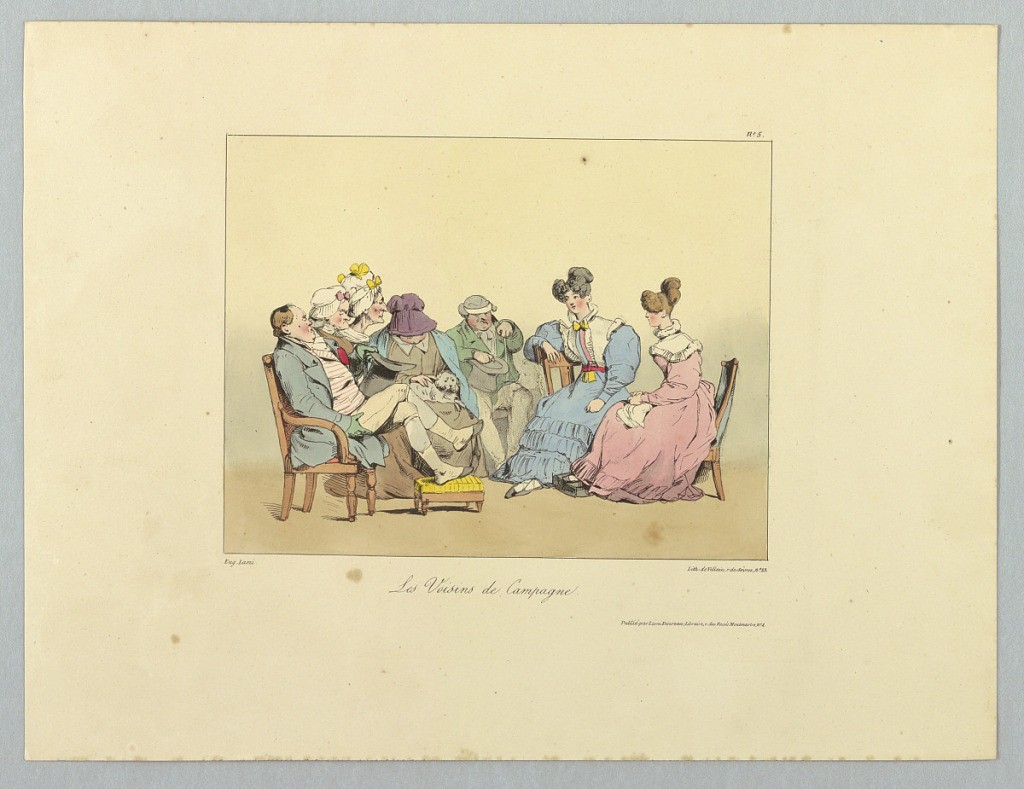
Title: Les Voisins de Campagne
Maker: Villain, French, active 1822 - 1852
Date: ca. 1830
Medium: Lithograph, brush and watercolor on paper
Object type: Print
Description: Five older people seated left, one with a lap dog. Two young women, right, also seated, facing them. Title, artists' names and publisher's names below.